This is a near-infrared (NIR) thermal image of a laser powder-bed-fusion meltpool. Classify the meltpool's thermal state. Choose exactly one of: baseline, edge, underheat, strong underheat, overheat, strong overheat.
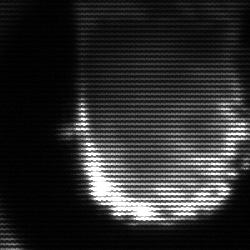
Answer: baseline